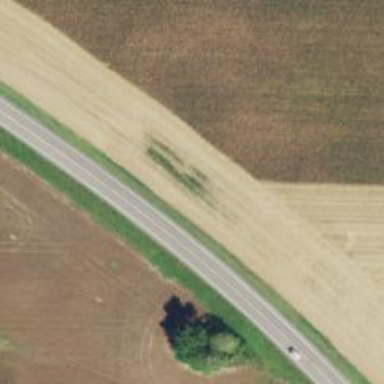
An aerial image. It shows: Primary highway.